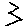
Label: zigzag